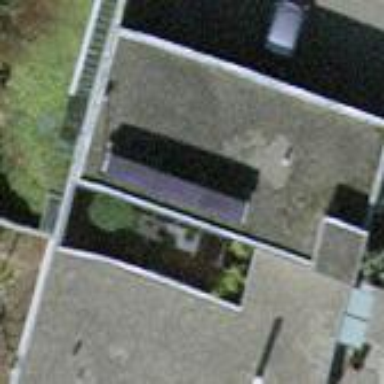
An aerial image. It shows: Terrace building.